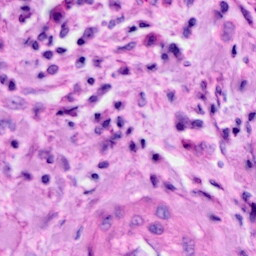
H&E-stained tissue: Cervix